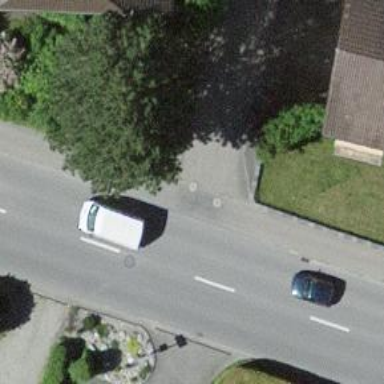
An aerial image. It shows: Road with "give way" sign.